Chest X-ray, AP view. Patient: 51 years old, sex F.
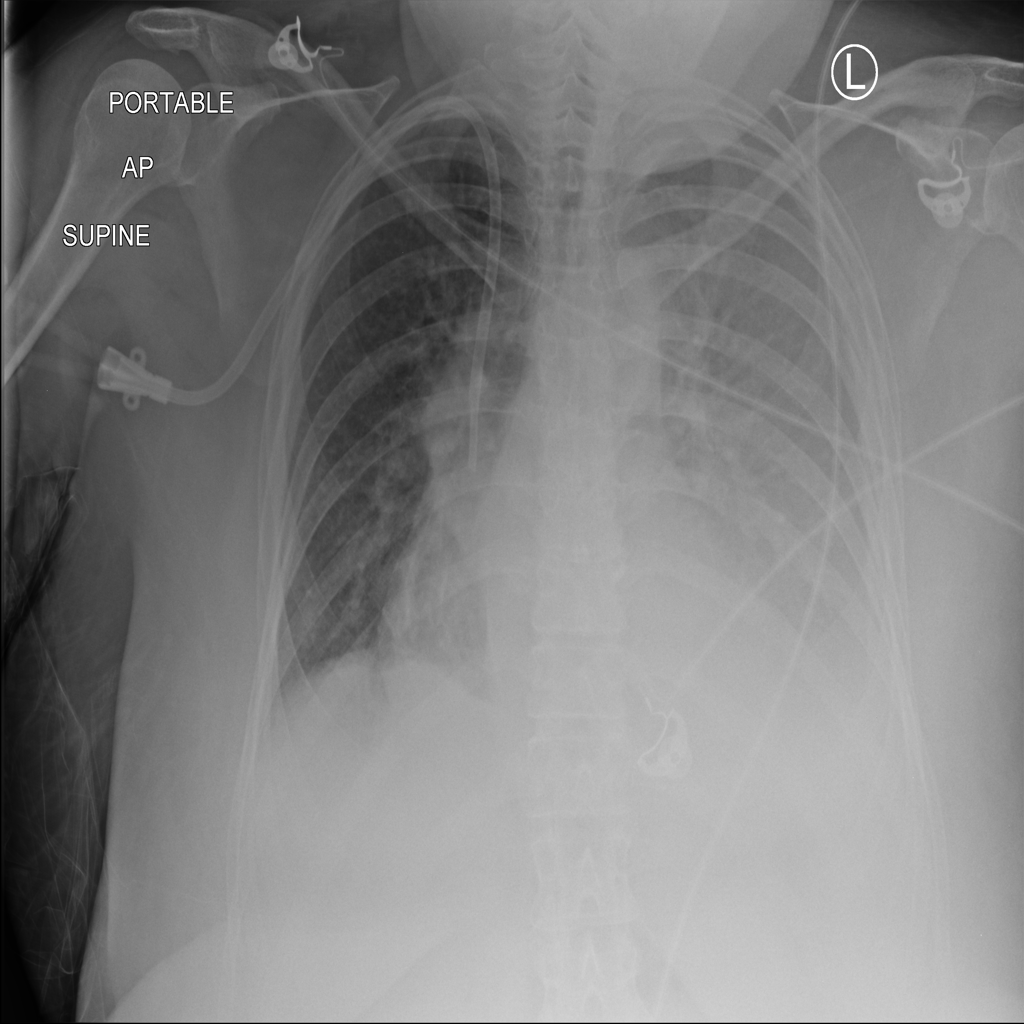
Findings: Consolidation, Effusion, Mass